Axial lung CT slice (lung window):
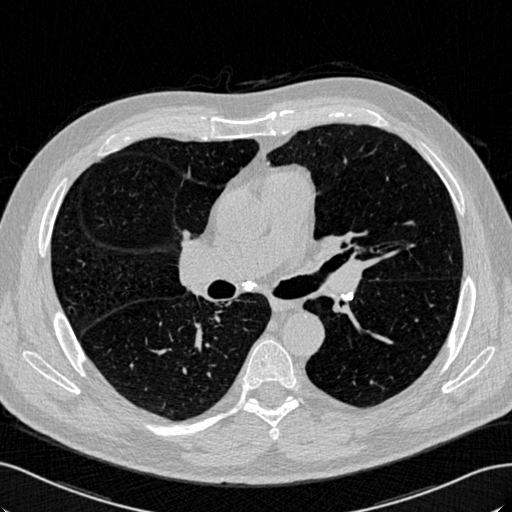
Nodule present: no